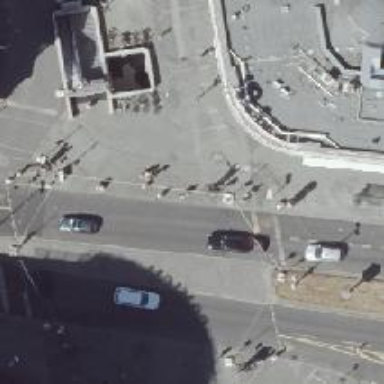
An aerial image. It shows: Footway that serves as traffic island.